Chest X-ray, PA view. Patient: 45 years old, sex F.
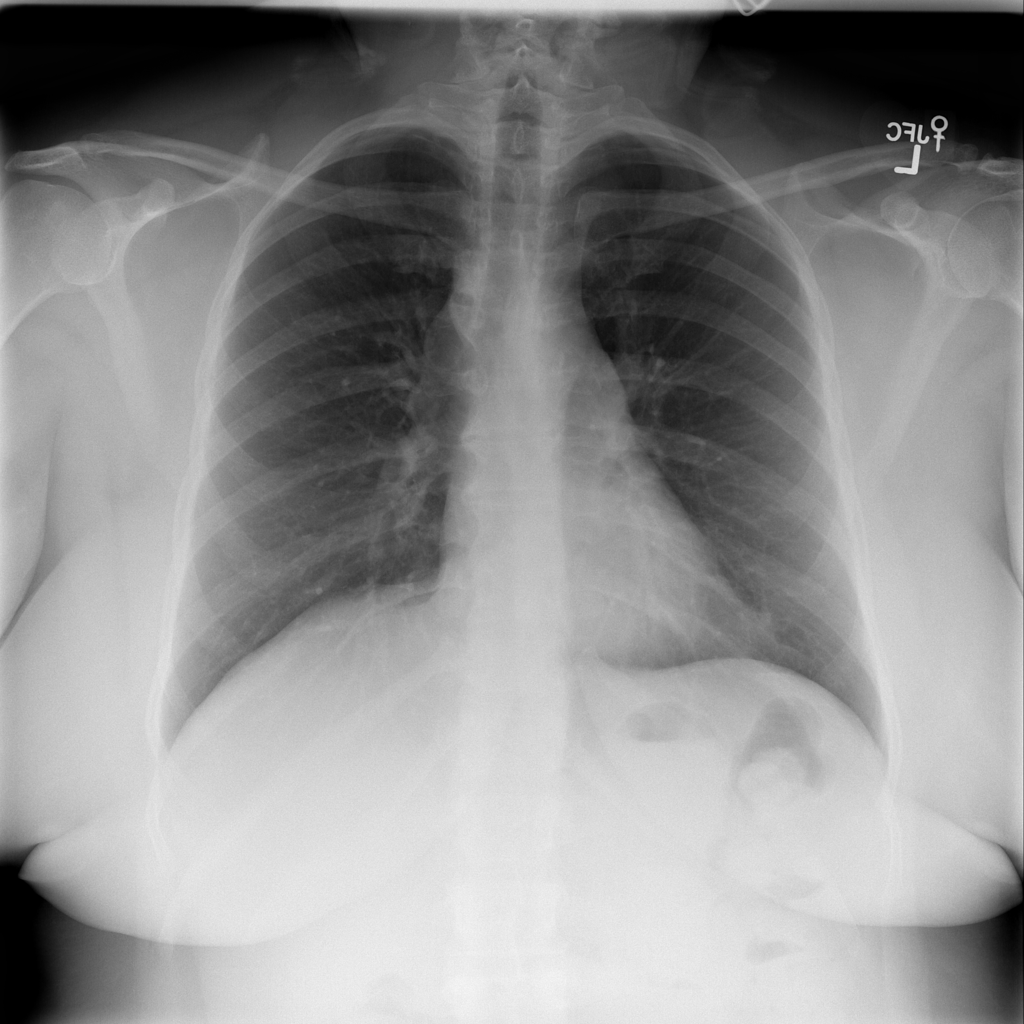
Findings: No Finding